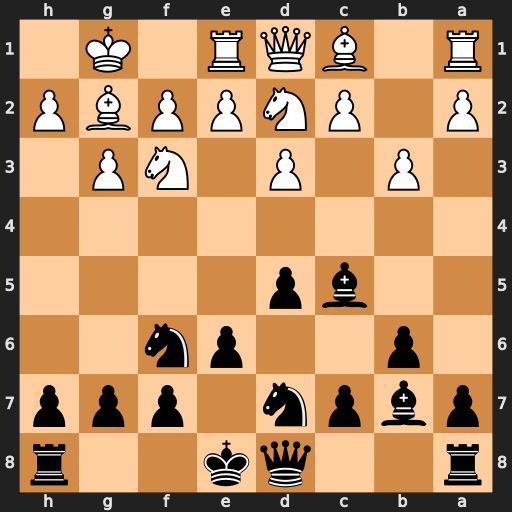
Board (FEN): r2qk2r/pbpn1ppp/1p2pn2/2bp4/8/1P1P1NP1/P1PNPPBP/R1BQR1K1
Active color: b
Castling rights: kq
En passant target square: -
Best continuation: Bxf2+ Kxf2 Ng4+ Kg1 Ne3 Bb2 Nxd1